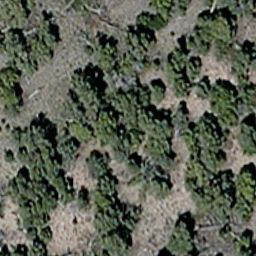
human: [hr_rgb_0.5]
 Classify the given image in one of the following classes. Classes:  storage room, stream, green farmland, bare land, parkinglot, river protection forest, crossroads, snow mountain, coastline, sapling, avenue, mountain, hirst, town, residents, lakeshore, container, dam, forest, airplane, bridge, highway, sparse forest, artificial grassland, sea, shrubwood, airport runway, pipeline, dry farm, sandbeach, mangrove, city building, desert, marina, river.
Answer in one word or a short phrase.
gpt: sparse forest